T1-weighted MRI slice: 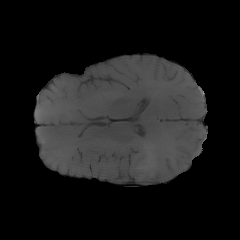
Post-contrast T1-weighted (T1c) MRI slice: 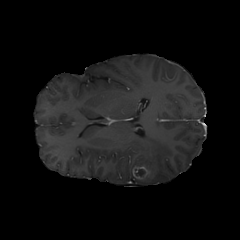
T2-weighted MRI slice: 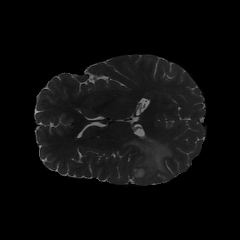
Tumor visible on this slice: yes